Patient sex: M
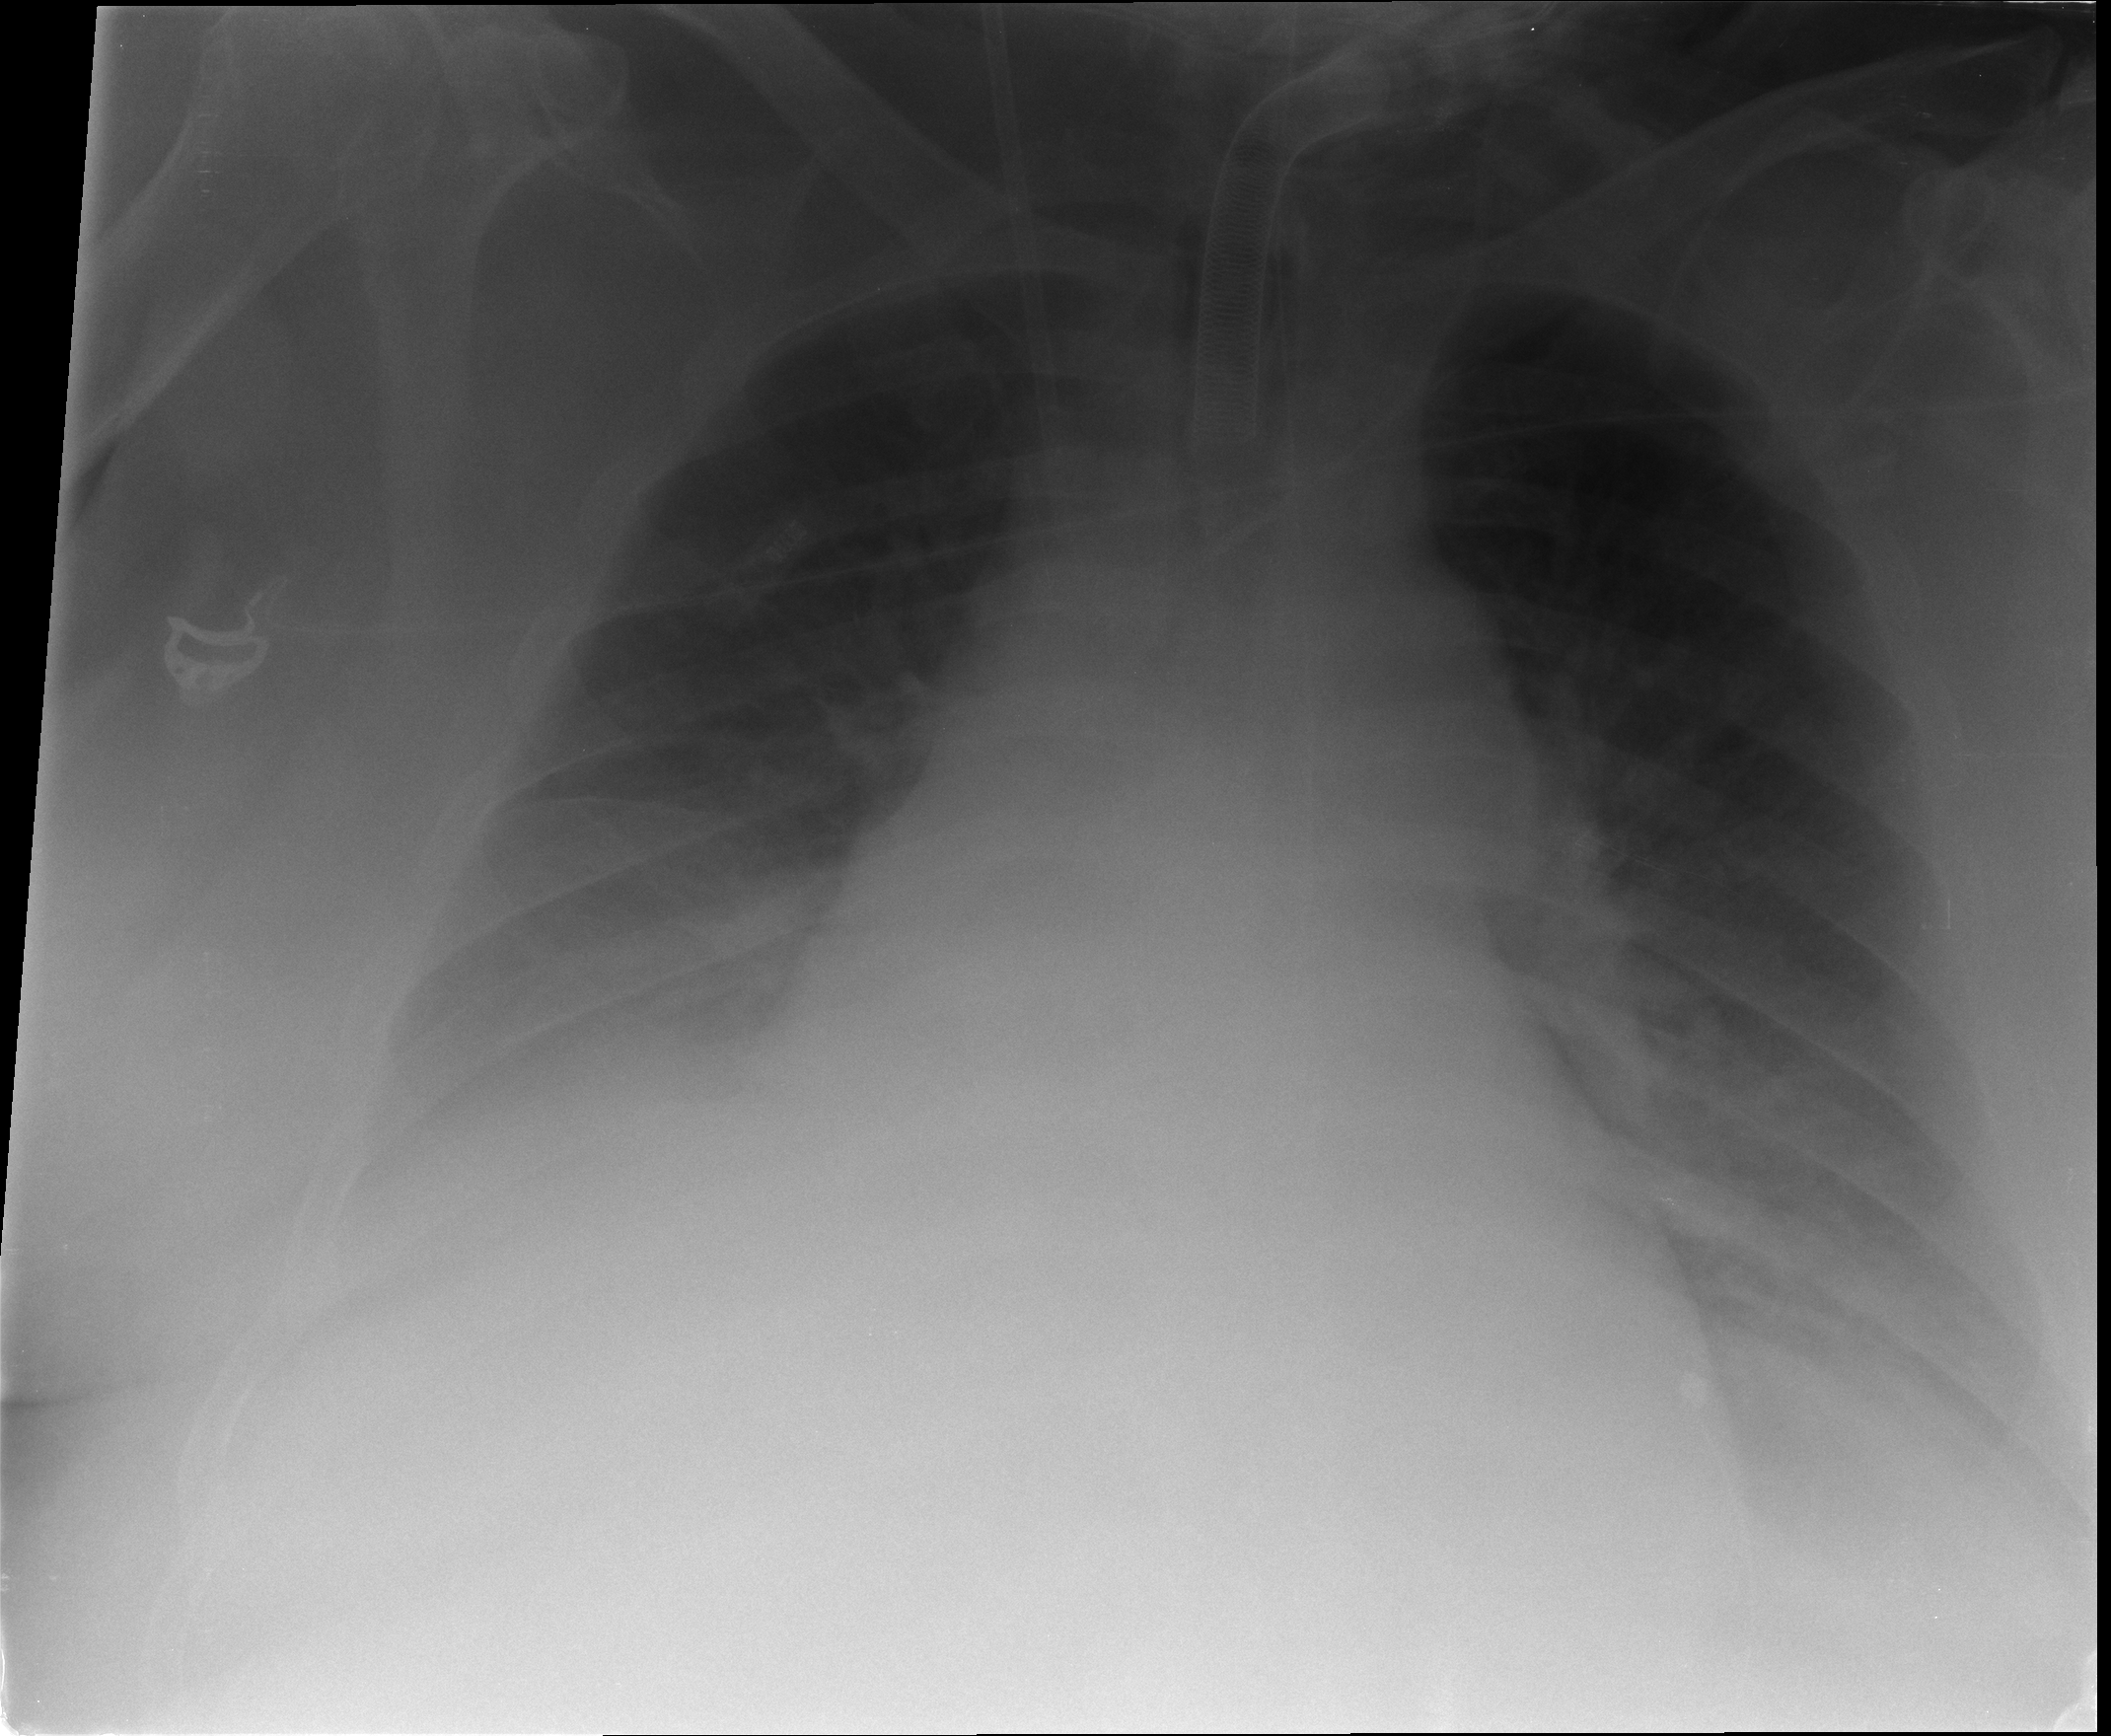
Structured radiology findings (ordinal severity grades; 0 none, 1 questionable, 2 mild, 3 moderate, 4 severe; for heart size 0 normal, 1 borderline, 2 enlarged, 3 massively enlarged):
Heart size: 2
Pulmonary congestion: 2
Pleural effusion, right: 3
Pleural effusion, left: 2
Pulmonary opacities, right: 0
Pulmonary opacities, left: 0
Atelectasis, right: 2
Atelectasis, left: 2